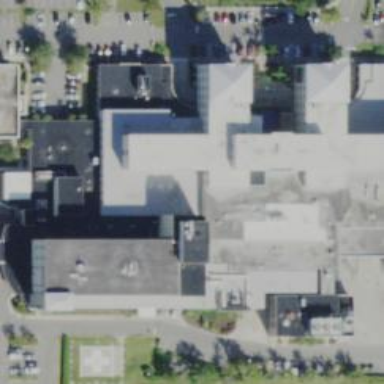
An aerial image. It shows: Hospital building.